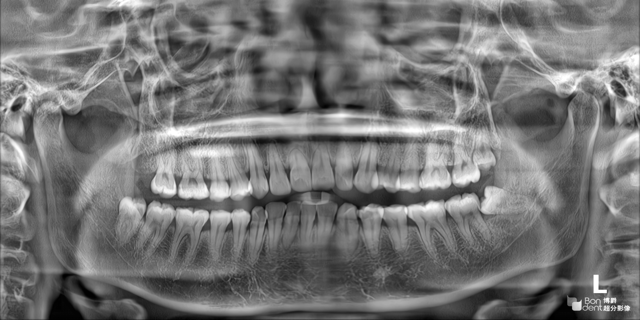
adult